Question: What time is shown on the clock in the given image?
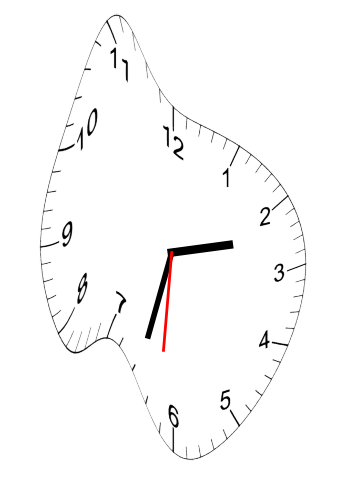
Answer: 02:32:31